Question: I am trying to get an output similar to the given image. That is, multiple choice with an "editable other option". If a user choice doesn't match the first option, then the answer can be added by using "Other". Please guide me that how can I edit this code in HTML and CSS.
'''
<input type="radio">answer1
<input type="radio">Other<br>
'''

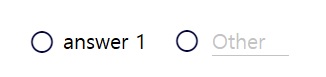
Answer: CSS version
'''
#other {
opacity: 0.5;
pointer-events: none;
}
#otherRad:checked ~ #other {
opacity: 1;
pointer-events: auto;
}
'''
'''
<div id="radContainer"><input type="radio" name="rad">answer1
<input type="radio" name="rad" id="otherRad"> <input id="other" type="text" placeholder="Other" />
</div>
'''
JavaScript solution, which is likely needed if you want to empty the field if deselected
'''
document.getElementById("radContainer").addEventListener("click", function(e) {
const tgt = e.target;
const other = document.getElementById("other")
other.disabled = tgt.type && tgt.type === "radio" && tgt.id != "otherRad";
if (other.disabled) other.value=""; // or not as you wish
})
'''
'''
<div id="radContainer"><input type="radio" name="rad">answer1
<input type="radio" name="rad" id="otherRad"> <input disabled id="other" type="text" placeholder="Other" />
</div>
'''